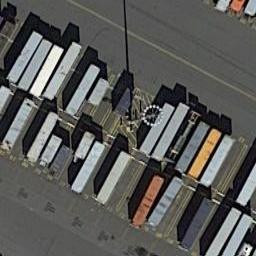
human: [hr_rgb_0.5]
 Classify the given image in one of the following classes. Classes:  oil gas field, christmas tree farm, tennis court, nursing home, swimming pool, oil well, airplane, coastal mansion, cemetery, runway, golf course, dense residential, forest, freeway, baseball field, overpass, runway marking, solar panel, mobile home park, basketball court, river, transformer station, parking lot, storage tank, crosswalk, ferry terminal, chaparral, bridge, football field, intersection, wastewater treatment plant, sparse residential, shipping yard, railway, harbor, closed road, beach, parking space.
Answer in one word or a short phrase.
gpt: shipping yard